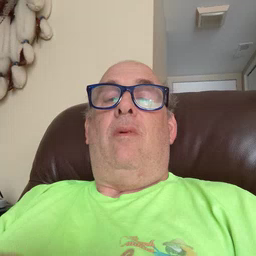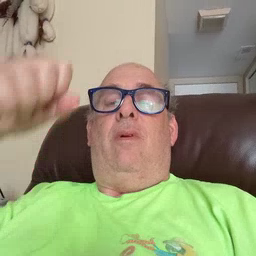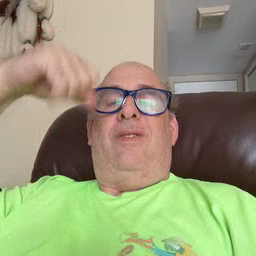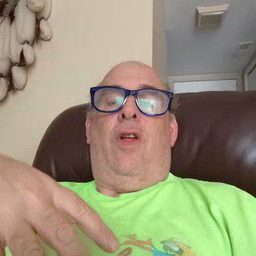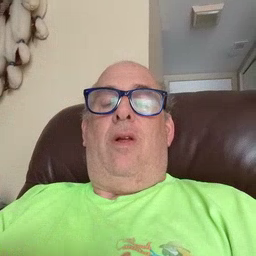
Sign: shower